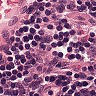
Metastatic tissue present: no